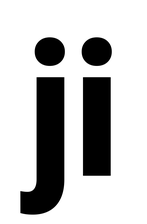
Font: Roboto_Condensed_ExtraBold